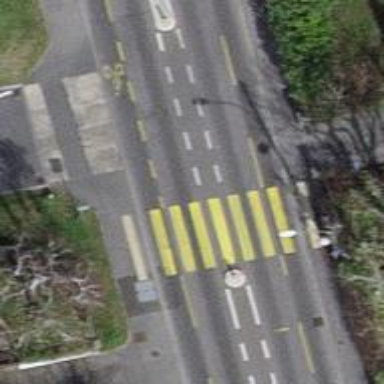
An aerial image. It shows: Marked crossing with zebra stripes on the road.